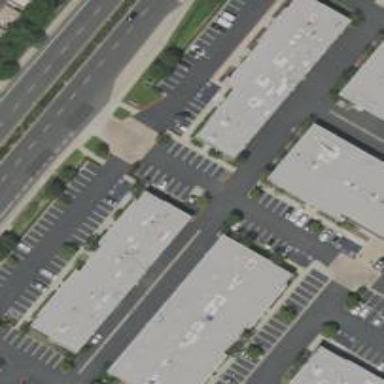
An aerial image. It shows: Commercial building.